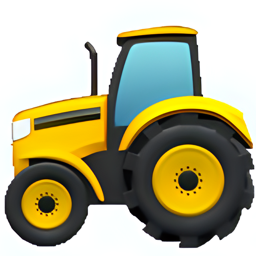
Name: tractor
Emoji: 🚜
Group: Travel & Places
Sub-group: transport-ground